Question: I make a stress test of the SQL Server 2008 and I want to know what is the data flow to tempdb because of usage of temporary tables and variables.
The statistics is also shown in Activity Monitor:

Is it possible somehow to record the data and afterwards analyse it?
I have 2 cases in mind:
1. Record an SQL Server counter (I don't know which is the name for it)
2. Record somehow data from Activity Monitor
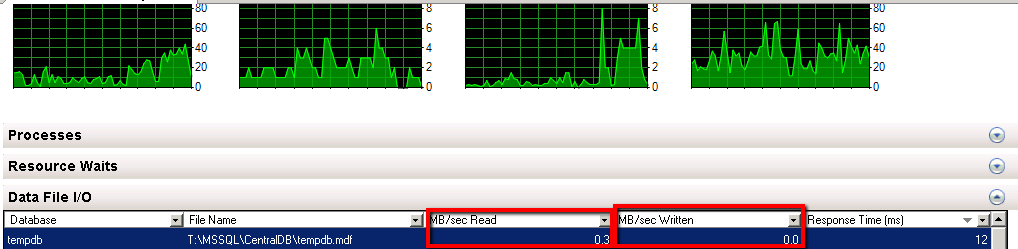
Answer: Writing into a database does not equate 1 to 1 with disk IO. Database updates only dirty in-memory pages that are later copied to disk by the lazy writer or at checkpoint. The only thing written to disk is the Write Ahead Log activity, for which there is a specific per database counter: <URL> which offer the aggregate number of IO operations and number of bytes for each individual file of each individual database, including tempdb.
You mention that you want to measure the specific impact of temp tables and table variables, but you won't be able to separate them from the rest of tempdb activities (sort spools, worktables etc). I recommend you go over <URL>, as it still applies to SQL 2008.